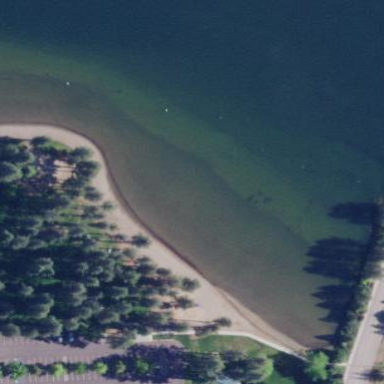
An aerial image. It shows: Beautiful beach with natural surroundings.